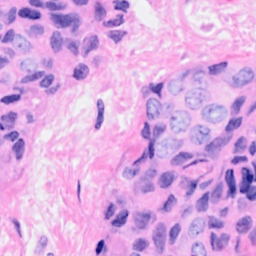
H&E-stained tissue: Breast